Aerial crown-view tile of a tropical tree (Barro Colorado Island, Panama), acquired 20240611:
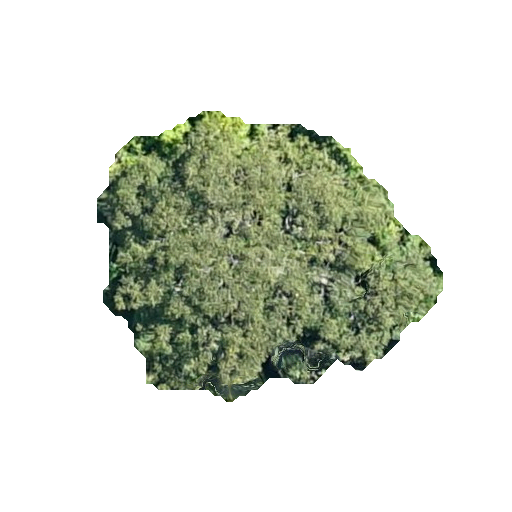
Species: Astronium graveolens
GBIF accepted scientific name: Astronium graveolens
Crown area: 111.202 m²